Interaction volume radius: 10 \u00c5
Interaction volume height: 20 \u00c5
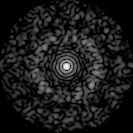
Disorder parameter: 0.8399